Question: Is possible to achieve design I wanted below?
With conditions:-
- container 'position:absolute' to stick it to bottom of page
- container 'max-height:50%'
- body div is scroll-able without fixed height while page is not scroll-able
I want to toggle body div visibility by clicking in header so header div will stick to the bottom of page.

What I've tried:-
'''
.container {
max-height: 50%;
bottom: 0;
position: absolute;
overflow: hidden;
// this makes .body div not scrollable
// when this set to auto, header div will also scrollable
}
.content-body {
height: 100%;
overflow: auto;
}
'''
Here's fiddle I created:- <URL>
If this is not possible or there are a better approach, I would like to know.
I would like to provide necessary information if needed.
Thank you in advance.
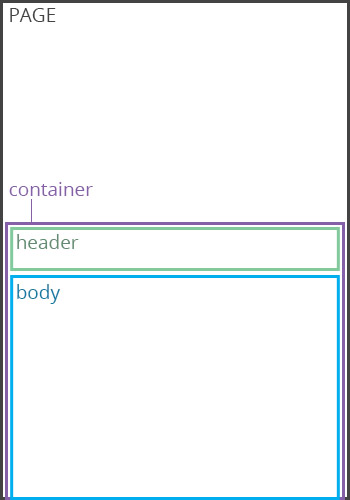
Answer: Ok, now that I understand better what you want to achieve, here is a better jsFiddle:
<URL> 'Better version based on your feedback'
In this version:
- - - -
If this version works for you, you should accept this answer instead of the first one.